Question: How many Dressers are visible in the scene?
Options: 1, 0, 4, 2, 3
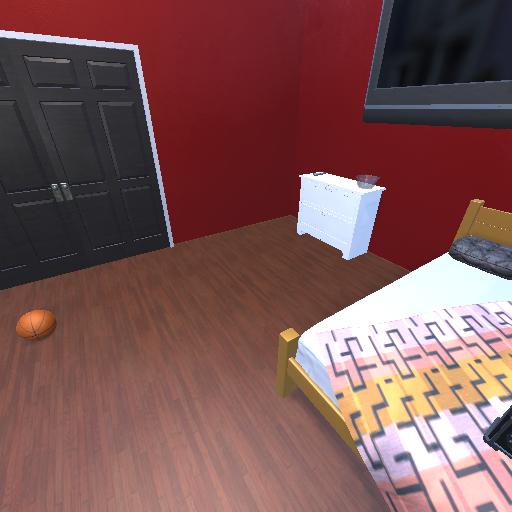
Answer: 1